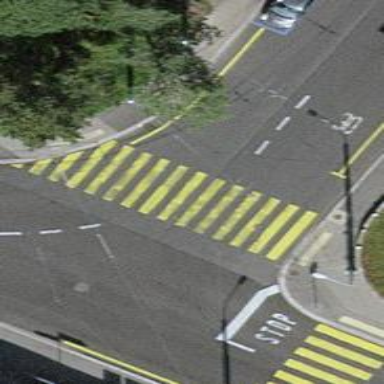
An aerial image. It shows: Marked zebra crossing on the road.